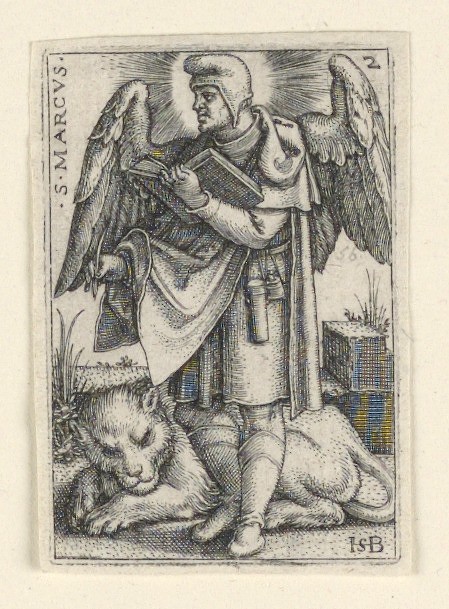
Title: St. Mark, from The Four Evangelists
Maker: Hans Sebald Beham, German, 1500–1550
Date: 1541
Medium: Engraving on laid paper
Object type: print
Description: Vertical rectangle. A winged figure, standing, facing left in profile. He holds a pen in his right hand; a book in his left hand. A lion lies at his feet.